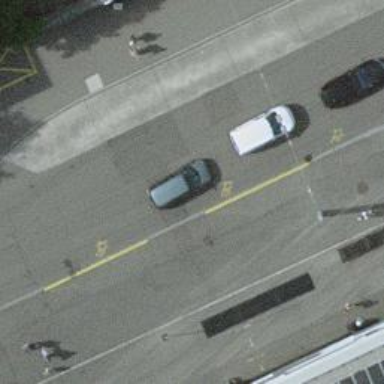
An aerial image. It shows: Trolleybus stop position for public transport.